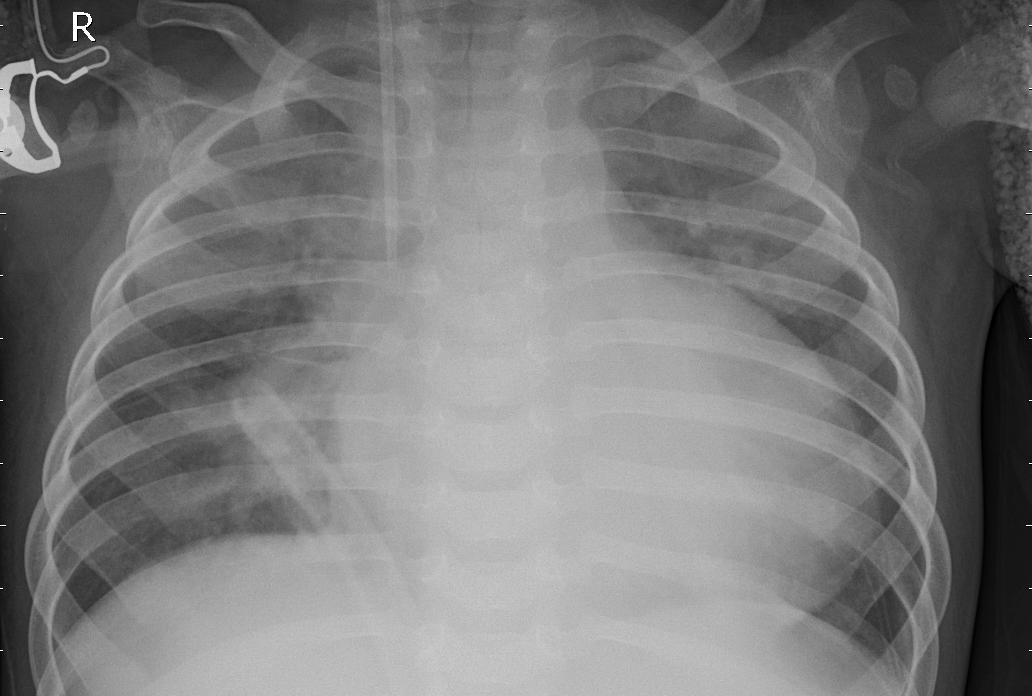
Diagnosis: PNEUMONIA